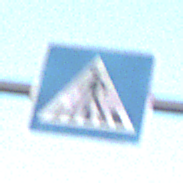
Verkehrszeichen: FussgaengerueberwegRechts
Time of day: SunriseSunset
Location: Outdoor (Nature)
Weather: Clear
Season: Winter
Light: Natural